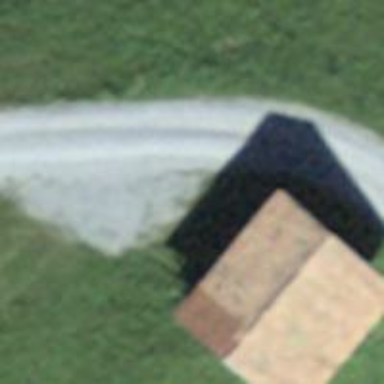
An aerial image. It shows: Cabin.